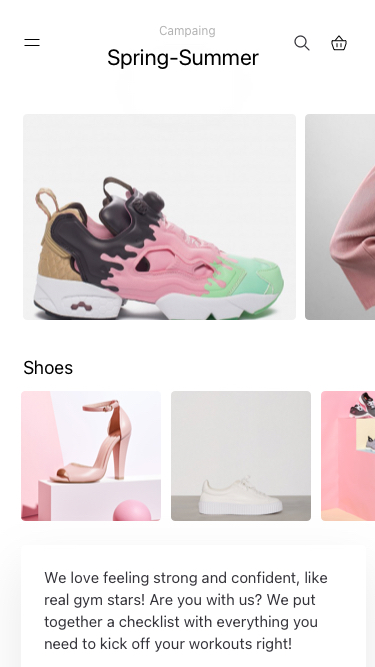
Text in this UI design:
We love feeling strong and confident, like real gym stars! Are you with us? We put together a checklist with everything you need to kick off your workouts right!
Shoes
Spring-Summer
Campaing